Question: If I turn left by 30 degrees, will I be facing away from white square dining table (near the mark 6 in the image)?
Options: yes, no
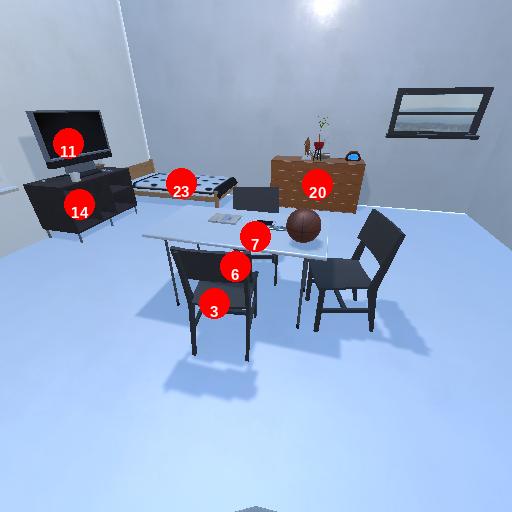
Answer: yes